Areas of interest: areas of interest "China People Fine Arts Publishing"
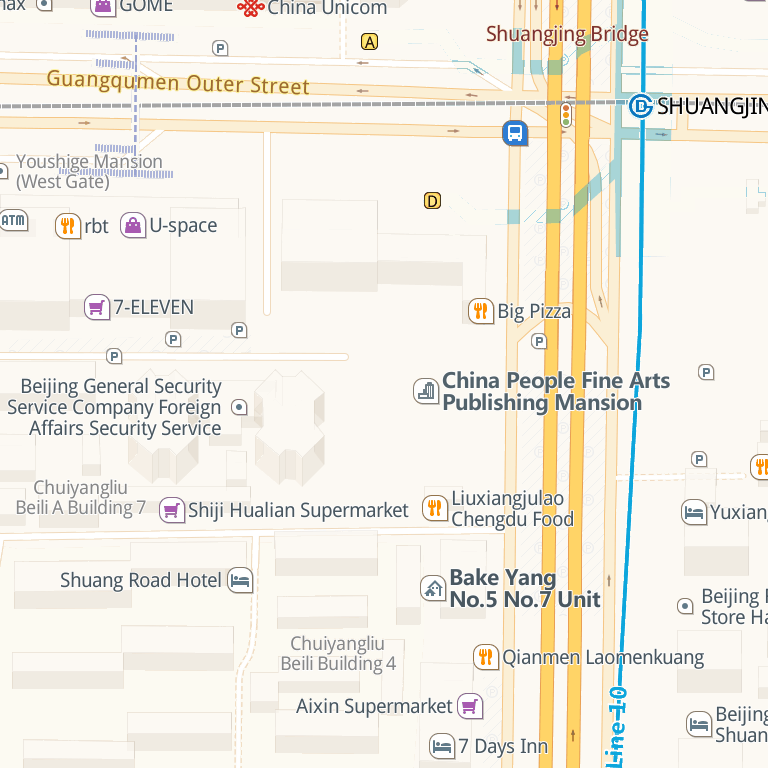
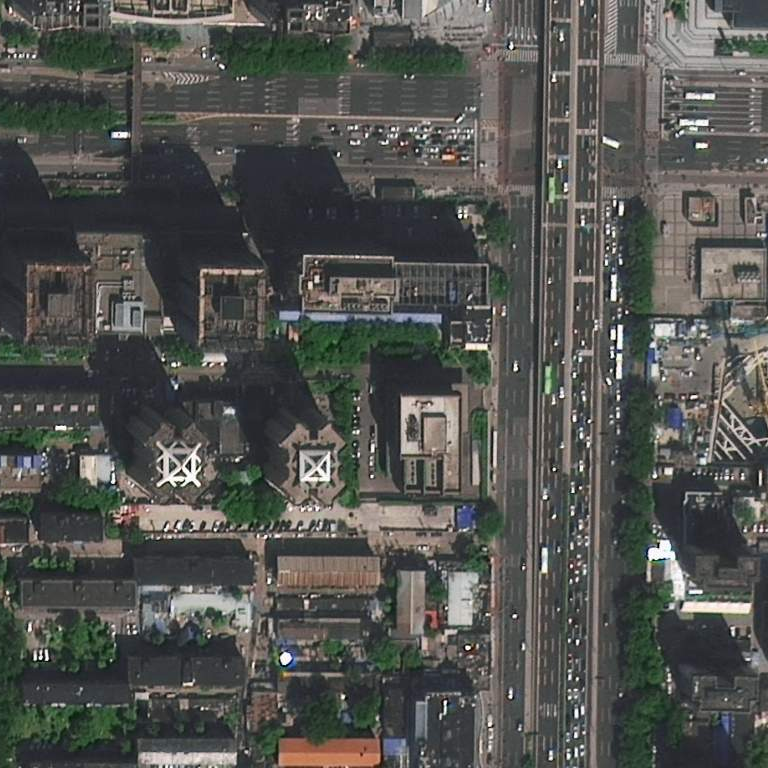